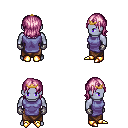
a pixel art fantasy rpg character, male body template, dark elf, purple skin, chain tabard jacket, robe skirt, pink long bangs hairstyle, gold tiara, metal gloves, gold boots, four views (front, back, left, right), 2x2 character sprite sheet, small pixel art, hard edges, no anti-aliasing